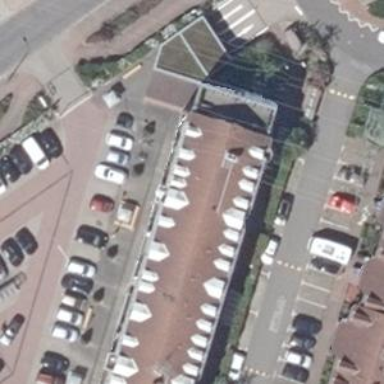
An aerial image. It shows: Clothing store.